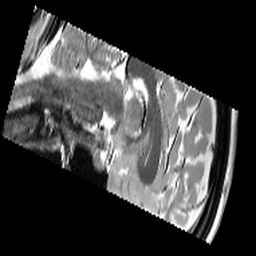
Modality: T2starw
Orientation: sagittal
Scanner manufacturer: siemens
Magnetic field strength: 3 T
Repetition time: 9.86 s
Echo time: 0.05 s